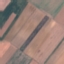
Land use / land cover class: AnnualCrop